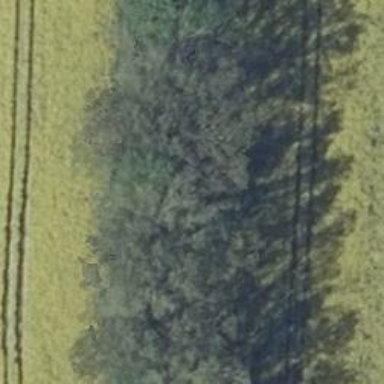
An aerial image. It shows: Row of trees in natural setting.